Question: Count the number of objects in the diagram.
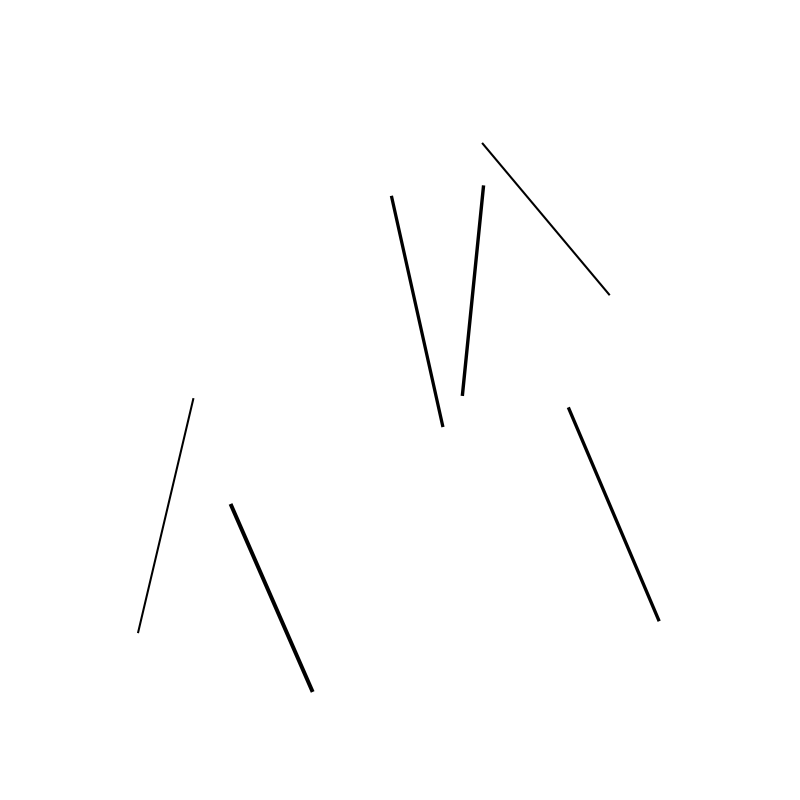
Answer: 6